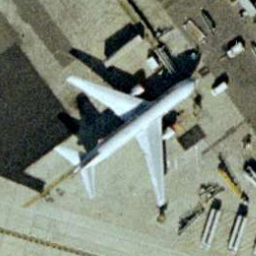
Label: airplane